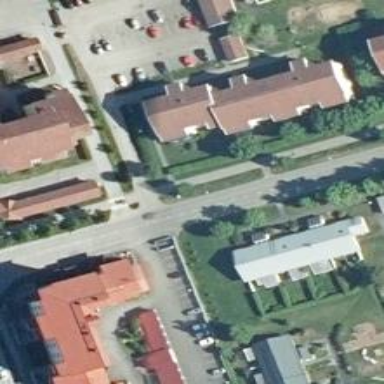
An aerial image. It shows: Living street.